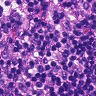
Metastatic tissue present: no